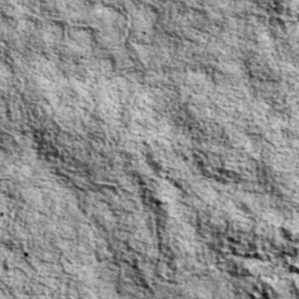
Label: non_frost